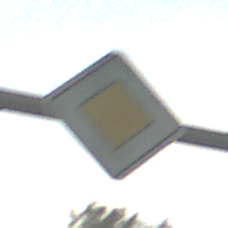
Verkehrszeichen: Vorfahrtsstrasse
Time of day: SunriseSunset
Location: Outdoor (Suburban)
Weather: PartlyCloudy
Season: NotSpecified
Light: Natural